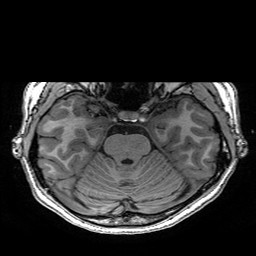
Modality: T1w
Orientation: coronal
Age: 21
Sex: female
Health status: healthy